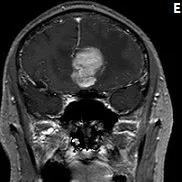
(A-F) are MRI showing the lesion: the lesion is located at bilateral frontal lobe and corpus callosum with massive vasogenic edema surrounding it.
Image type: radiology (mri)